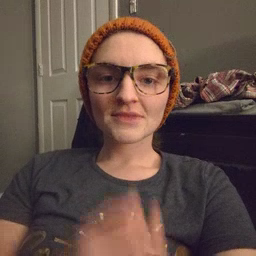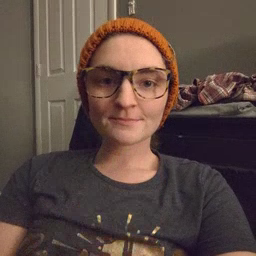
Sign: snack